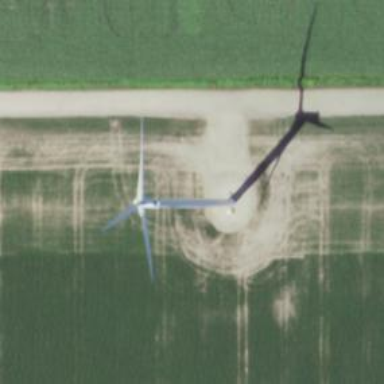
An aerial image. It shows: Wind generator with horizontal axis. The generator is wind turbine.